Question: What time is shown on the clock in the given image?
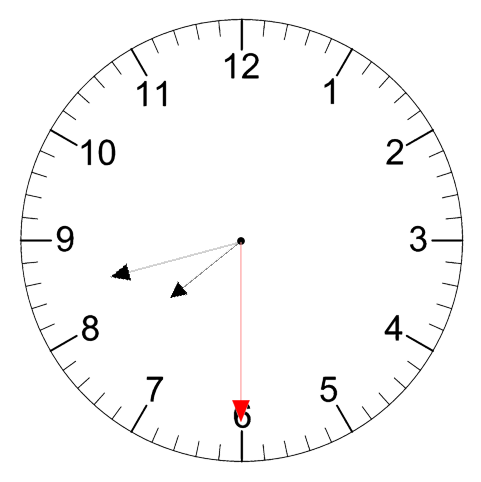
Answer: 07:42:30